Question: Working on XML-parser for my project but cannot deal with one problem.
This is the XML-file I have. I am interested in few elements: sentence, sentence certainty and ccue.

As a desired output I want to get:
certainty, which is certain or uncertain
ccue, which is inside tag, and
the whole sentence (with ccues -- either including or excluding).
What I have done:
import xml.etree.ElementTree as ET
'''
with open('myfile.xml', 'rt') as f:
tree = ET.parse(f)
for sentence in tree.iter('sentence'):
certainty = sentence.attrib.get('certainty')
ccue = sentence.find('ccue')
if certainty and (ccue is not None):
print(' %s :: %s :: %s' % (certainty, sentence.text, ccue.text))
else:
print(' %s ::,:: %s' % (certainty,sentence.text))
'''
But in this case, ccues are removed from sentences and if the sentence is uncertain than it is not complete. the find-function stops as soon as it has found the ccue. So if the sentence is:
'''
<sentence certainty="uncertain" id="S1867.3">However, the <ccue>majority of Israelis</ccue> find a comprehensive right of return for Palestinian refugees to be unacceptable.</sentence>
'''
It will show me: "However, the" as a sentence.
Can anyone help me please to solve the issue? And you also could help me to save the result in CSV -- it would be great.
UPDATED
The example of XML:
'''
<sentence certainty="certain" id="S1867.2">Left-wing Israelis are open to compromise on the issue, by means such as the monetary reparations and family reunification initiatives offered by Ehud Barak at the Camp David 2000 summit.</sentence>
<sentence certainty="uncertain" id="S1867.3">However, the <ccue>majority of Israelis</ccue> find a comprehensive right of return for Palestinian refugees to be unacceptable.</sentence>
<sentence certainty="certain" id="S1867.4">The HonestReporting organization listed the following grounds for this opposition: Palestinian flight from Israel was not compelled, but voluntary.</sentence>
<sentence certainty="uncertain" id="S1867.5">After seven Arab nations declared war on Israel in 1948, <ccue>many Arab leaders</ccue> encouraged Palestinians to flee, in order to make it easier to rout the Jewish state.</sentence>
<sentence certainty="certain" id="S1867.6">This point, however, is a matter of some contention.</sentence>
'''
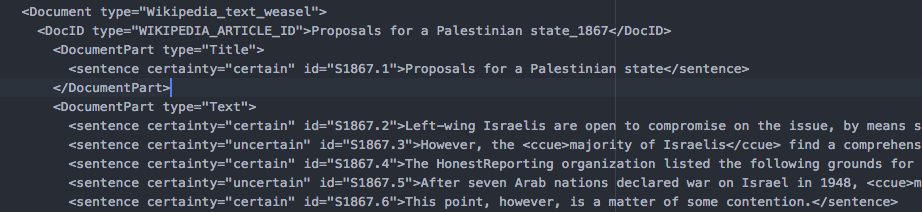
Answer: In XML, text can be broken into many 'text()' nodes. 'ElementTree' has a call to find all descendant text nodes so you can glue them together. There are ambiguities in XML about how whitespace surrounding text nodes should be handled (is it part of the real text or simply decoration for "pretty printing"). Your example has 'text <ccue>text<ccue> text' (notice one too many spaces in there) so I am stripping them and adding my own space. You can tweak that part as needed.
'''
# let elementree open and figure out encoding
tree = ET.parse('myfile.xml')
for sentence in tree.iter('sentence'):
certainty = sentence.attrib.get('certainty', '')
ccue = sentence.find('ccue')
if certainty == "uncertain" and ccue:
text = ' '.join(node.strip() for node in sentence.itertext())
print(' %s :: %s :: %s' % (certainty, text, ccue.text))
else:
print(' %s ::,:: %s' % (certainty,sentence.text))
'''